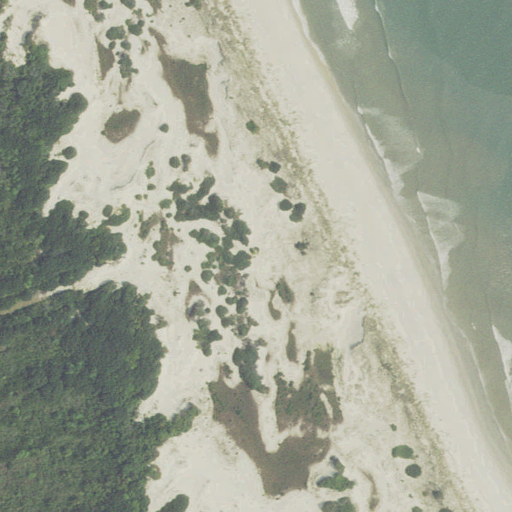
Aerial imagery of ridge(s) in Virginia named Sand Ridge containing barren land, open water, woody wetlands, evergreen forest, and pasture